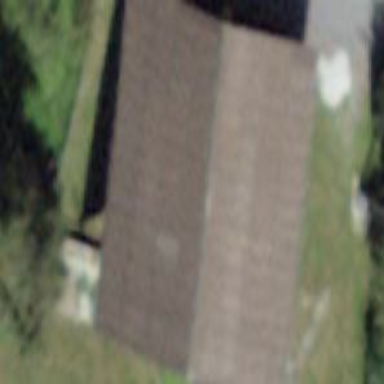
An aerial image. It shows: Barn.